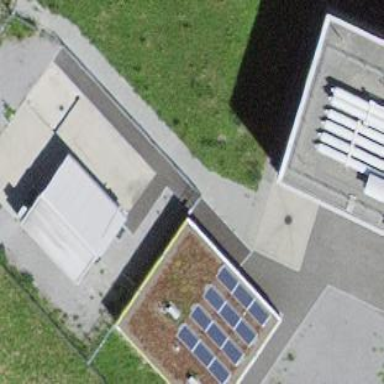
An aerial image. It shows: Industrial building with flat roof.